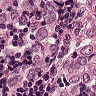
Metastatic tissue present: yes